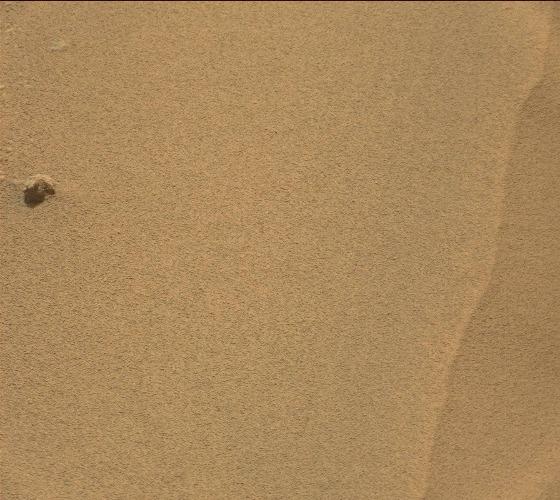
Terrain classes present: Gravel / Sand / Soil, Rock, Shadow